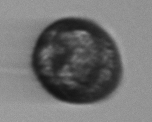
Label: Margalefidinium